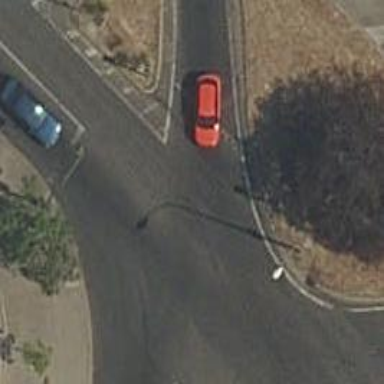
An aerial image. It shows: Road with traffic signals.